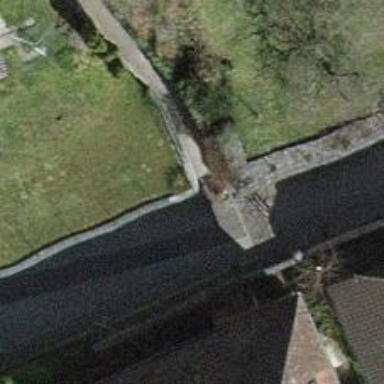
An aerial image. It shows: Retaining wall.